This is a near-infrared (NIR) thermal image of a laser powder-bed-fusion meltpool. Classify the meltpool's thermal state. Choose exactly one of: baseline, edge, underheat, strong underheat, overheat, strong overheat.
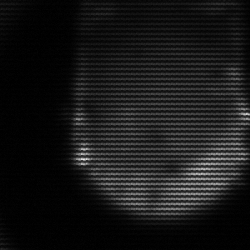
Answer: edge